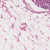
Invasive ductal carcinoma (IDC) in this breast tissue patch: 0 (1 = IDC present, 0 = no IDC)